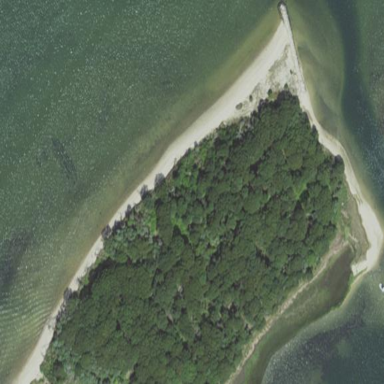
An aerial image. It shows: Sandy beach with natural surroundings.